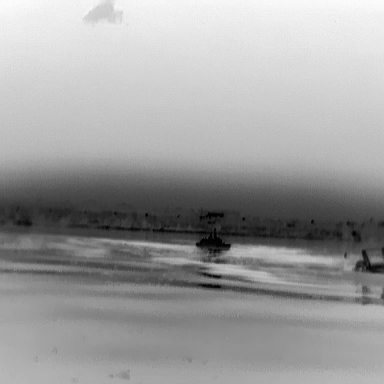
There are two objects shown in the infrared image, including a warship, and a canoe.